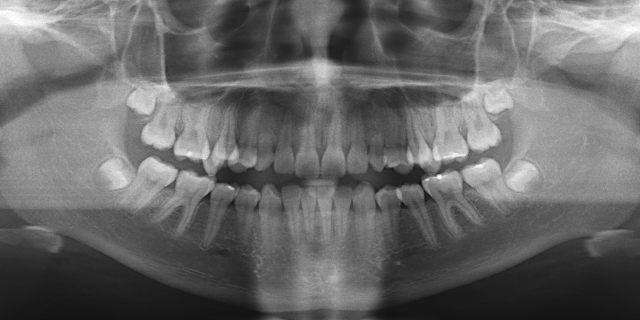
adult